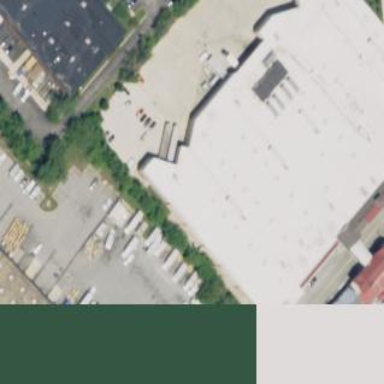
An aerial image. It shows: Building that houses supermarket.